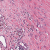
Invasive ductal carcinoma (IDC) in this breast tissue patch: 0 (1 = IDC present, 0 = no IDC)